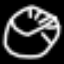
Label: clock